Aerial crown-view tile of a tropical tree (Barro Colorado Island, Panama), acquired 20250414:
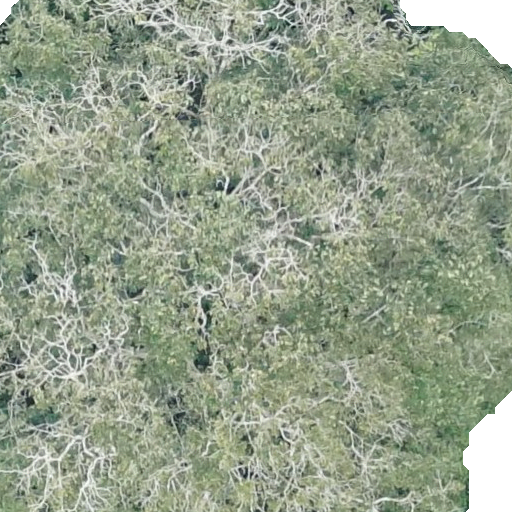
Species: Dipteryx oleifera
GBIF accepted scientific name: Dipteryx oleifera
Crown area: 512.272 m²